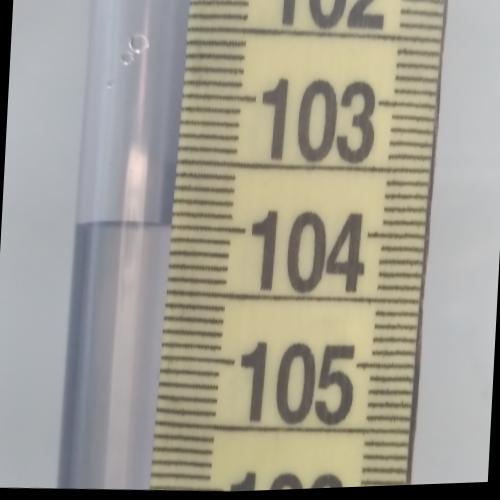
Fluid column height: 104.0 cm